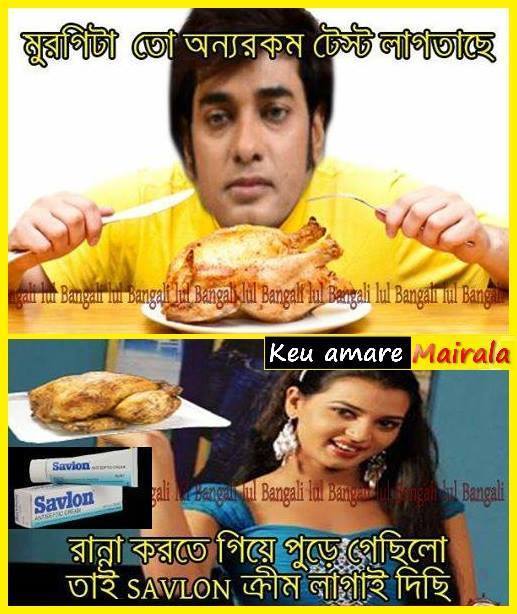
Caption: মুরগিটা তো অন্যরকম টেস্ট লাগতাছে রান্না করতে গিয়ে পুড়ে গেছিলো তাই savlon ক্রিম লাগাই দিছি
Label: non-hate